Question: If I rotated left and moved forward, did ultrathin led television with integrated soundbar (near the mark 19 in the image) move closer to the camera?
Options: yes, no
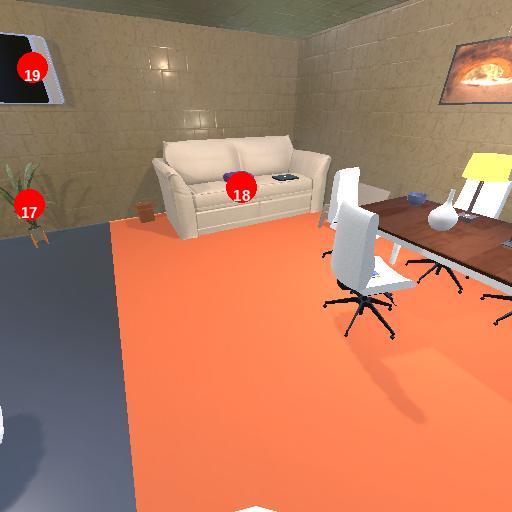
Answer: yes